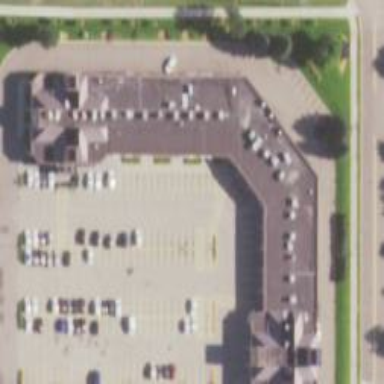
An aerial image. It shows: Fitness center located in leisure land.